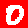
Digit: 0